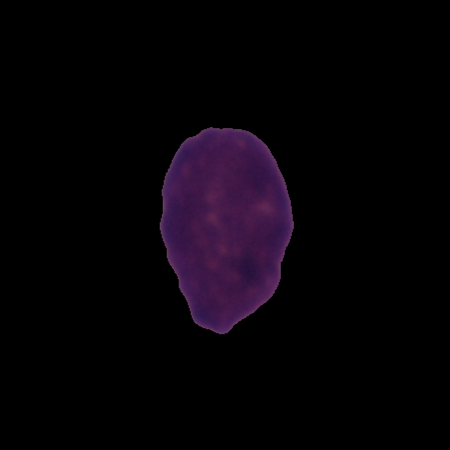
Label: healthy